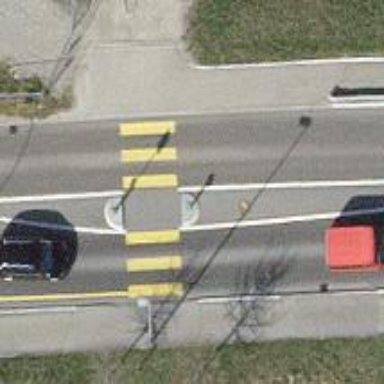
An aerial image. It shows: Marked zebra crossing on the road.